Interaction volume radius: 5 \u00c5
Interaction volume height: 25 \u00c5
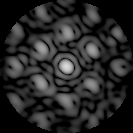
Disorder parameter: 0.4997